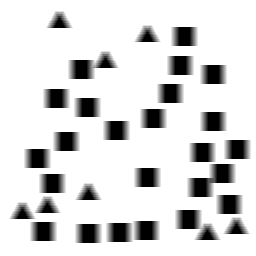
Squares: 24
Triangles: 8
Stars: 0
Total shapes: 32